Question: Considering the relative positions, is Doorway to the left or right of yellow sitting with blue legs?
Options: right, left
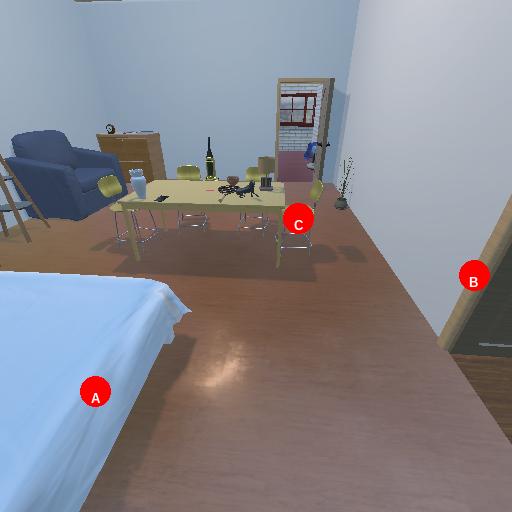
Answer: right